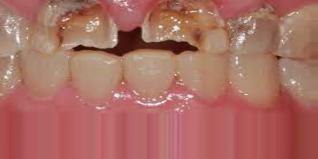
Condition: Caries